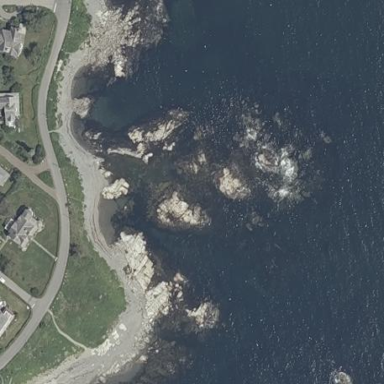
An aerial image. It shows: Natural rock reef.